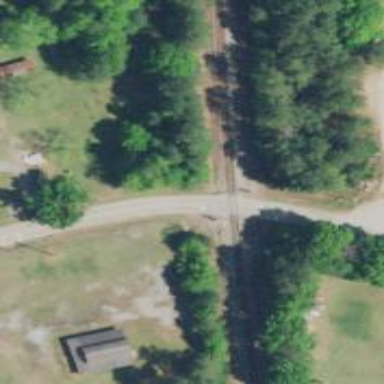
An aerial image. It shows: Railway track.